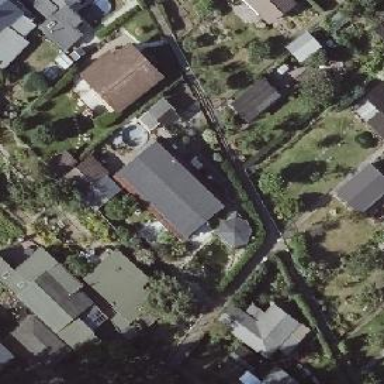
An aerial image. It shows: Shed building.